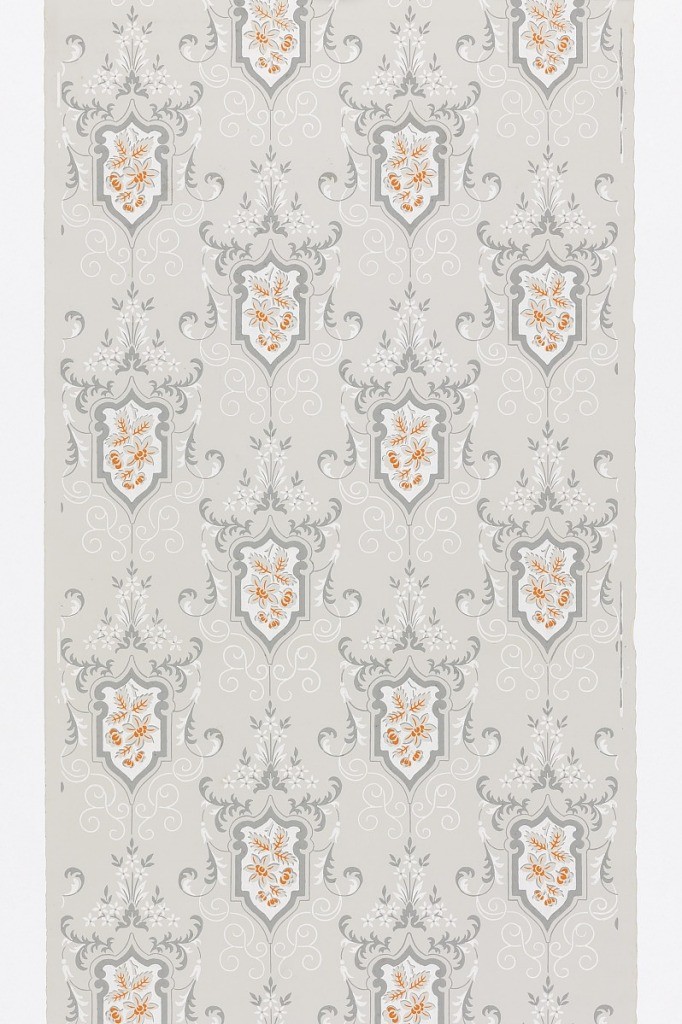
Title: Sidewall
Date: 1845
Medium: Block-printed on paper
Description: Enframed clusters of flowers in drop repeating arrangement. Scroll and flower enframements. The major clusters have touches of orange. All other elements are gray and white.